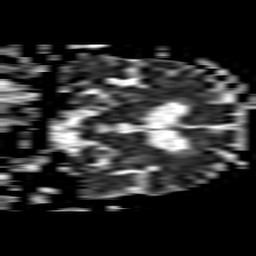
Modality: ADC
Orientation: coronal
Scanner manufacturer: philips
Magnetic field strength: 1.5 T
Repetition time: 3.394 s
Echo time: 0.06899 s